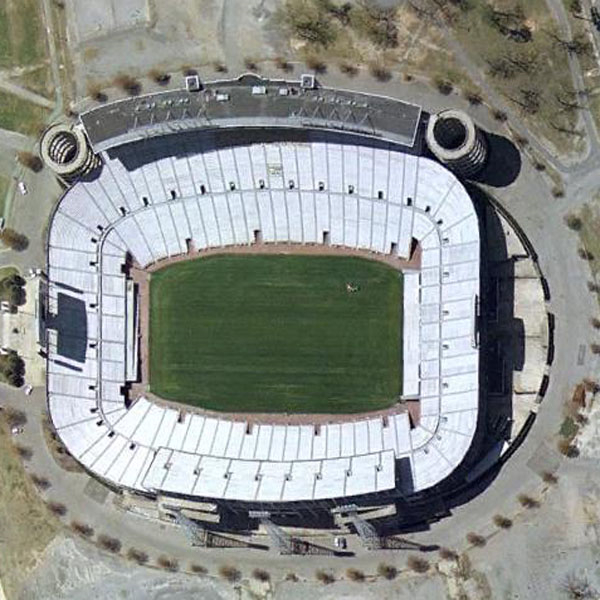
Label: Stadium